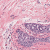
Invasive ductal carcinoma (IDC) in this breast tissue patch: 0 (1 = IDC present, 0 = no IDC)